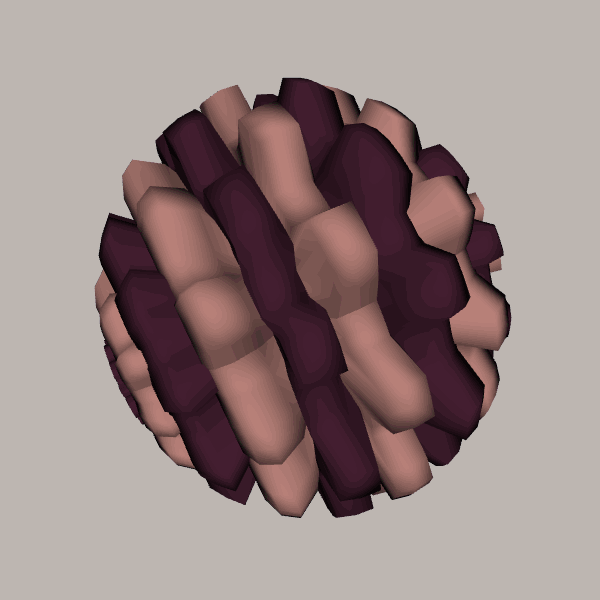
Background: light